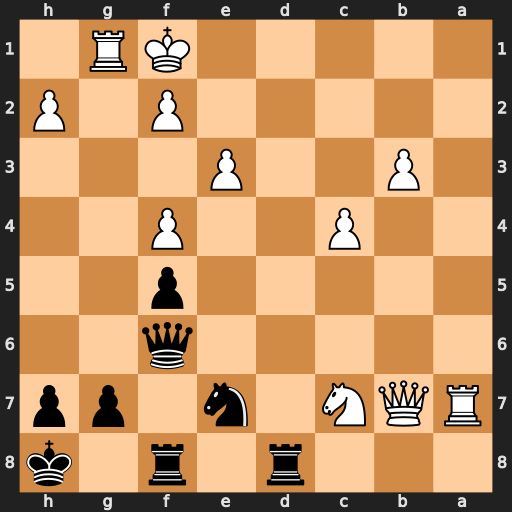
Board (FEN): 3r1r1k/RQN1n1pp/5q2/5p2/2P2P2/1P2P3/5P1P/5KR1
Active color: b
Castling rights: -
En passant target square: -
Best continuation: Rd1+ Ke2 Rxg1